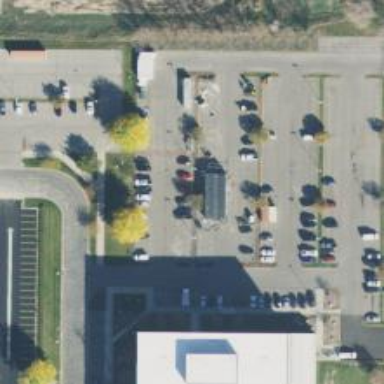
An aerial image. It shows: Parking space is available.